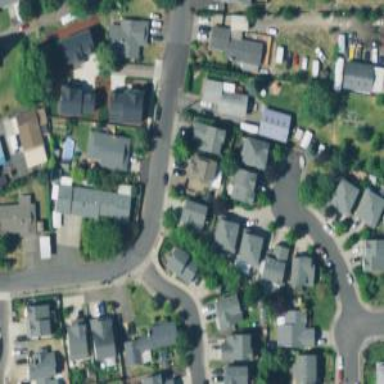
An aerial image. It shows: Residential road with sidewalk on the left side.